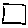
Label: square